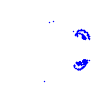
Particle: proton